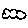
Label: cloud